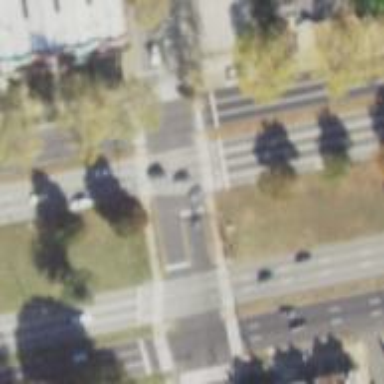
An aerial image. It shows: Marked crossing on footway.